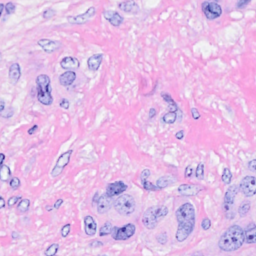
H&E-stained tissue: Breast